Question: How can I hide the '+/-' button when there is no item at below?
Current Problem

<URL>
'''
<template v-for="item in SevenLengthlist" :key="item">
<ul>
<li><input type="checkbox" id="item-0" /><label for="item-0">{{ item.mAcName }} --- {{ item.mName }}</label>
<ul>
<li v-for="item2 in item.TenLength" :key="item2">
<input type="checkbox" id="item-0-0" />
<label for="item-0-0">{{ item2.mAcName }} --- {{ item2.mName }}</label>
<ul>
<li v-for="item3 in item2.TenLength" :key="item3">
<input type="checkbox" id="item-0-0" />
<label for="item-0-0">{{ item3.mAcName }} --- {{ item3.mName }}</label>
</li>
</ul>
</li>
</ul>
</li>
</ul>
</template>
'''
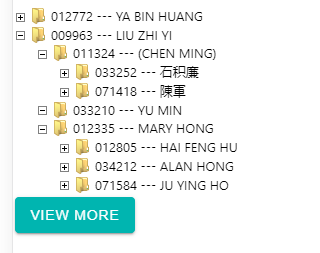
Answer: First off, your current implementation is quite bad.
Doing that with an image + background offset is not a good way of doing things here (SVG + 'v-show' would be far better/easier to handle).
Some key points:
- - - -
---
I recommend the following example from the docs: <URL>
---
Meanwhile, the final result can be achieved by using the following code
'''
<template>
<div class="css-treeview">
<ul>
<li v-for="item in list1" :key="item.a">
<input :id="'item-${item.a}'" type="checkbox" />
<label :for="'item-${item.a}'"
:class="[!item.list2.length && 'hide-when-not-needed', item.list2.length && 'open-if-possible']">
{{ item.a }}
</label>
<ul>
<li v-for="item2 in item.list2" :key="item2.a">
<input :id="'item-${item2.a}'" type="checkbox" />
<label :for="'item-${item2.a}'"
:class="[!item2?.list3?.length && 'hide-when-not-needed', item2?.list3?.length && 'open-if-possible']">
{{ item2.a }}
</label>
</li>
</ul>
</li>
</ul>
</div>
</template>
<script>
export default {
name: 'HelloWorld',
props: {
msg: String,
},
data() {
return {
list1: [
{
a: 'Alex',
list2: [{ a: 'Dog' }],
},
{
a: 'Blex',
list2: [{ a: 'Dogoo' }],
},
{
a: 'Clex',
list2: [],
},
],
}
},
}
</script>
<style scoped>
.css-treeview ul,
.css-treeview li {
padding: 0;
margin: 0;
list-style: none;
}
.css-treeview input {
position: absolute;
opacity: 0;
}
.css-treeview {
font: normal 11px 'Segoe UI', Arial, Sans-serif;
-moz-user-select: none;
-webkit-user-select: none;
user-select: none;
}
.css-treeview a {
color: #00f;
text-decoration: none;
}
.css-treeview a:hover {
text-decoration: underline;
}
.css-treeview input+label+ul {
margin: 0 0 0 22px;
}
.css-treeview input+label+ul {
display: none;
}
.css-treeview label,
.css-treeview label::before {
cursor: pointer;
}
.css-treeview input:disabled+label {
cursor: default;
opacity: 0.6;
}
.css-treeview input:checked:not(:disabled)+label+ul {
display: block;
}
/* this part is interesting */
.css-treeview label,
.css-treeview label::before {
background: url('http://experiments.wemakesites.net/pages/css3-treeview/example/icons.png') no-repeat;
}
.css-treeview label,
.css-treeview a,
.css-treeview label::before {
display: inline-block;
height: 16px;
line-height: 16px;
vertical-align: middle;
}
.css-treeview label {
background-position: 18px 0;
}
.css-treeview label::before {
content: '';
width: 16px;
margin: 0 22px 0 0;
vertical-align: middle;
background-position: 0 -32px;
}
/* this is the fix */
label.hide-when-not-needed::before {
background-position: 0 -48px;
}
/* this one is bad */
input:checked+label.open-if-possible::before {
background-position: 0 -16px;
}
/* webkit adjacent element selector bugfix */
@media screen and (-webkit-min-device-pixel-ratio: 0) {
.css-treeview {
-webkit-animation: webkit-adjacent-element-selector-bugfix infinite 1s;
}
@-webkit-keyframes webkit-adjacent-element-selector-bugfix {
from {
padding: 0;
}
to {
padding: 0;
}
}
}
</style>
'''
Here is <URL>.